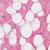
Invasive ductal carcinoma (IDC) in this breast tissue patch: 0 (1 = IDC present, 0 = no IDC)